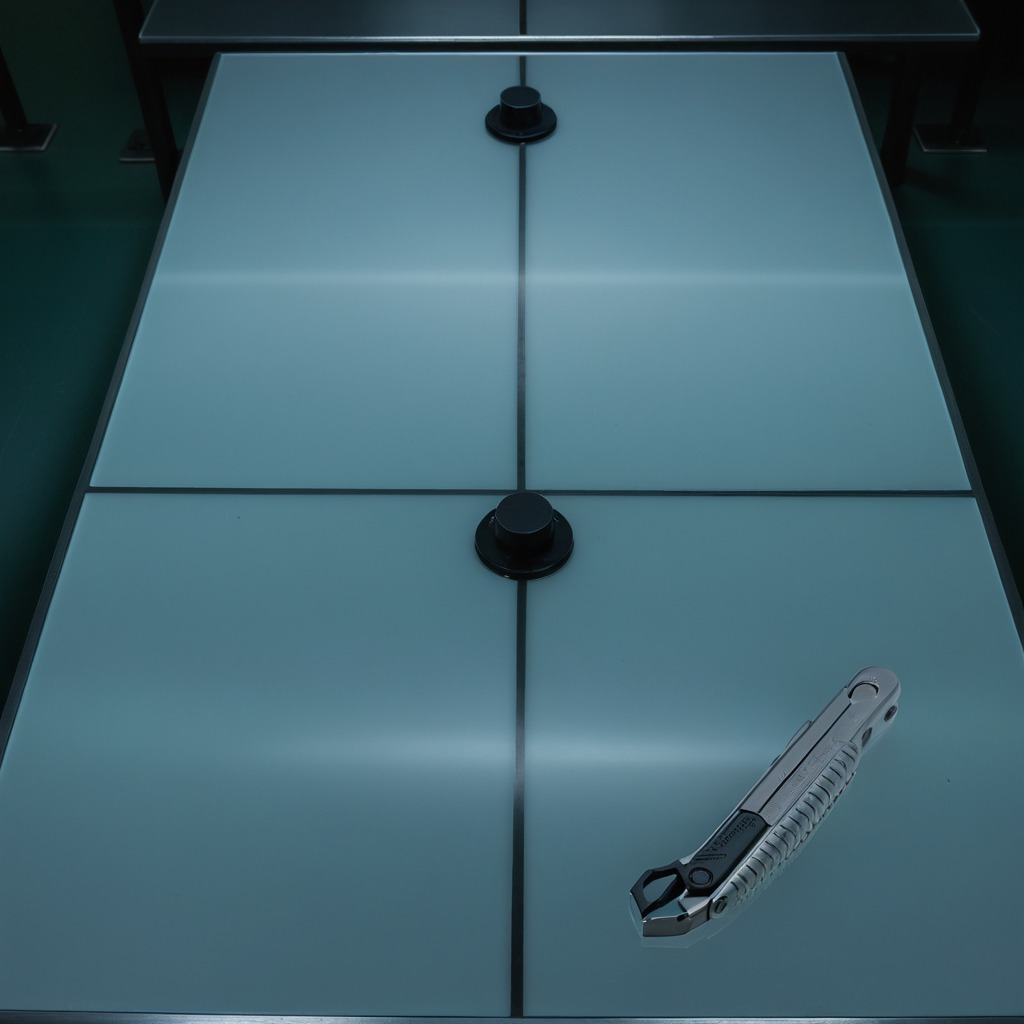
A utility knife lies on the clean empty table in a railway signal maintenance room lit by harsh overhead fluorescents photorealistic surface textures crisp shadows high dynamic range